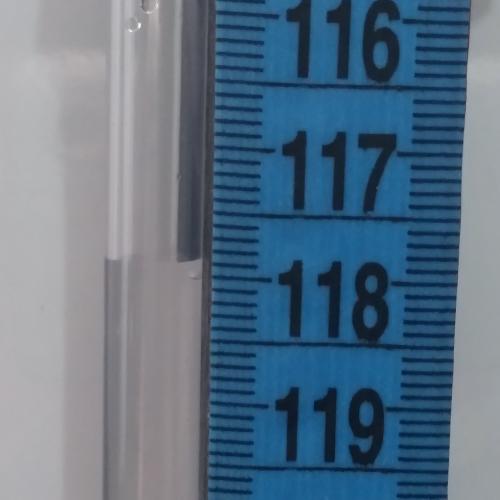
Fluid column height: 117.9 cm